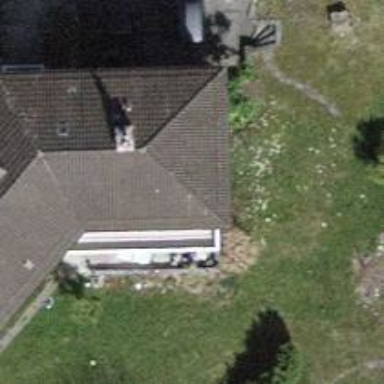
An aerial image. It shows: View of roof with edges.